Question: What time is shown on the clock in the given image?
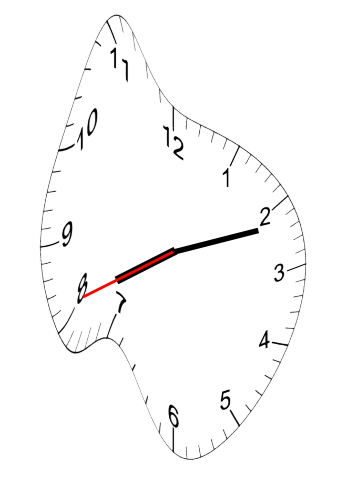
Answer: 08:11:41